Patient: sex F, age 68
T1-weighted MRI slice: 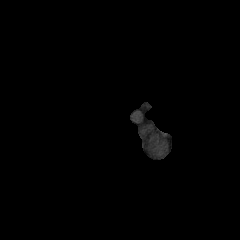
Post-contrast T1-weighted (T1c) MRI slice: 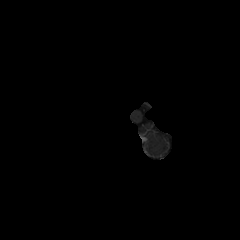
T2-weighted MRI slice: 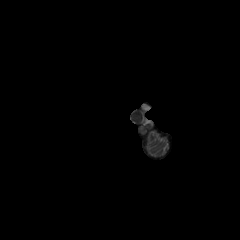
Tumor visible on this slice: no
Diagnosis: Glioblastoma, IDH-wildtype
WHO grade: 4